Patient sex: F
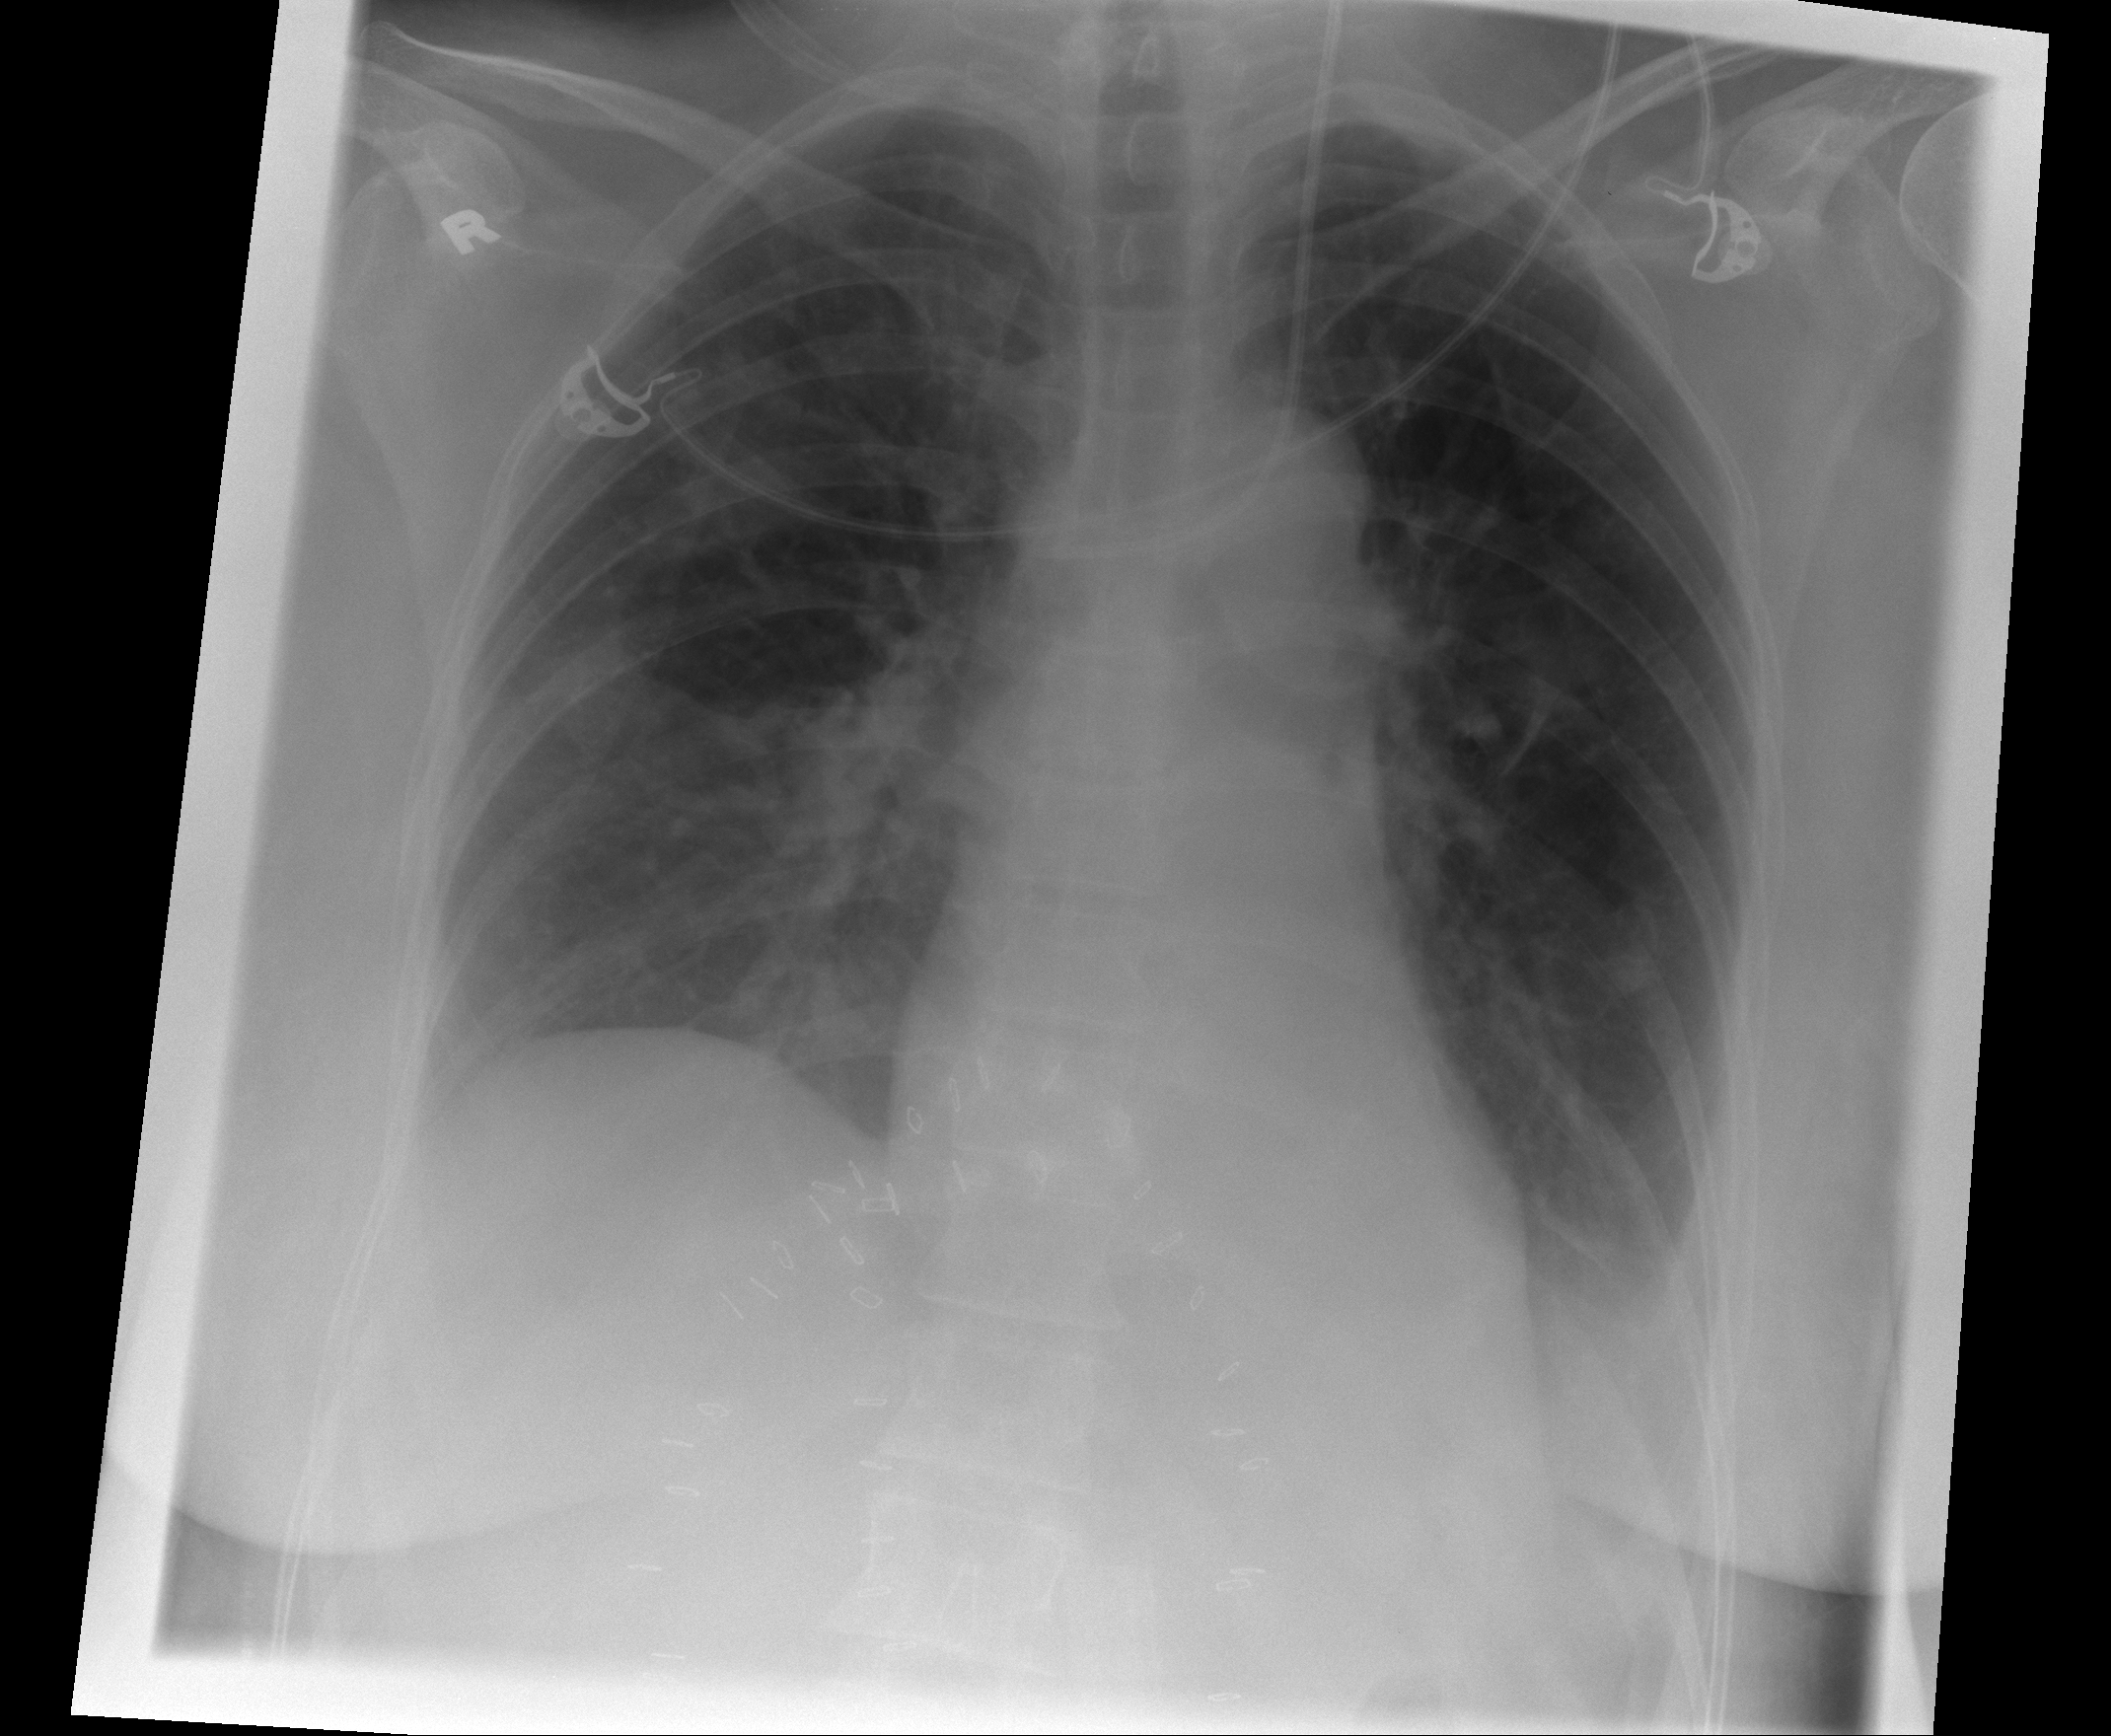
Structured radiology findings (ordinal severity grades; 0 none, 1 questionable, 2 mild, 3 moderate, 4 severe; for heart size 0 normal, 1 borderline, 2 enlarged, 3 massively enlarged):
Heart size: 0
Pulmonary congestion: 2
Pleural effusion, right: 0
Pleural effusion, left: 2
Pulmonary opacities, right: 0
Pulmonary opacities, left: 0
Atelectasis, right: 2
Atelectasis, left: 2